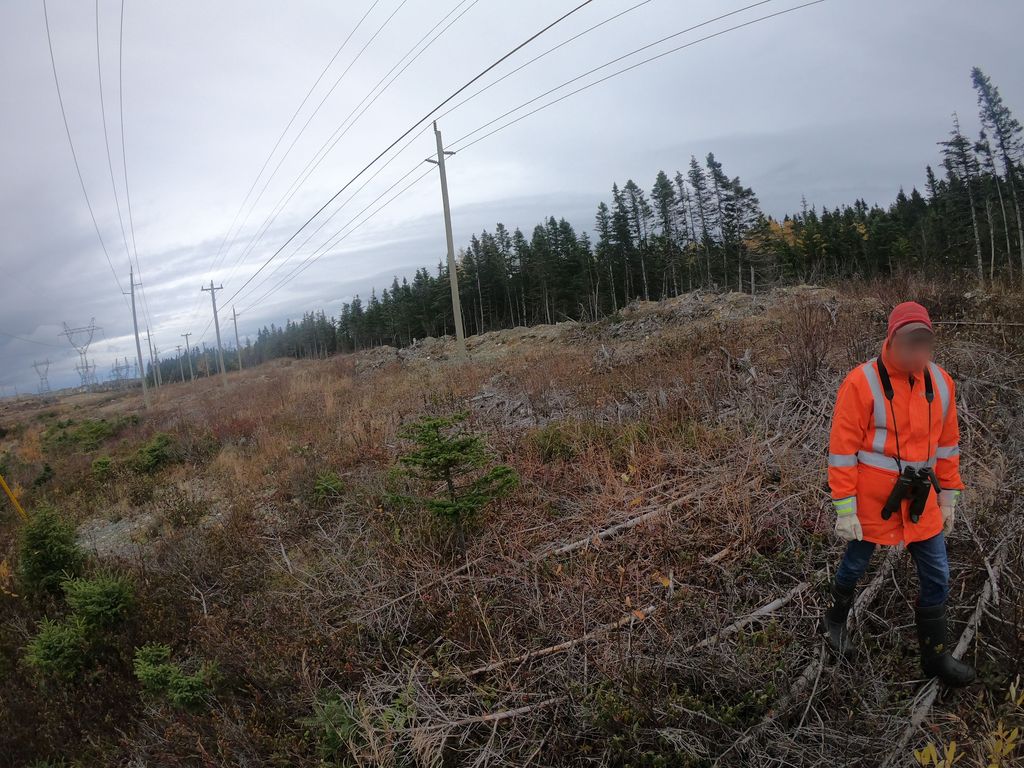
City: st_johns